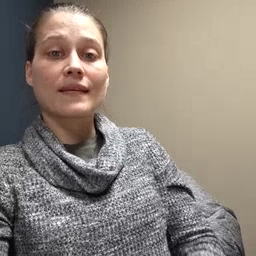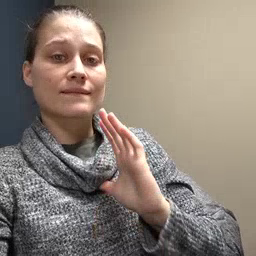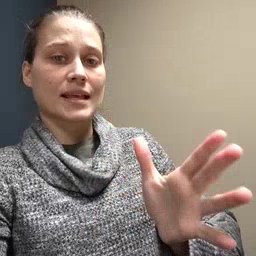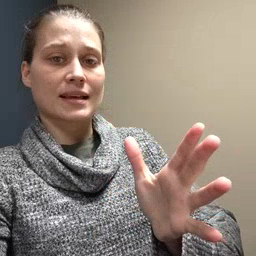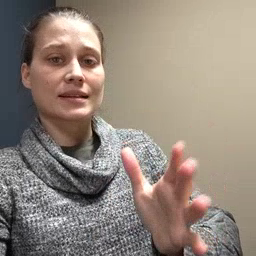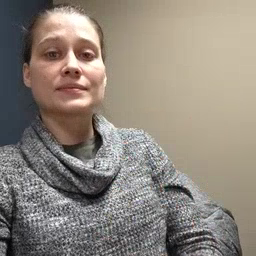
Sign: fine